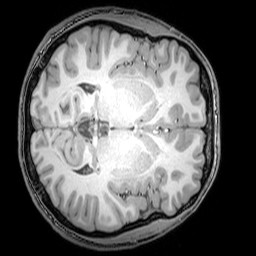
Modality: T1w
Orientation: axial
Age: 24
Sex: male
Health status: healthy
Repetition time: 0.081 s
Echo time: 0.037 s